Field crop: maize
Growth stage: 2
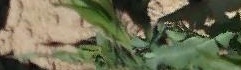
Species: maize